Field crop: maize
Growth stage: 2
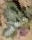
Species: chenopodium